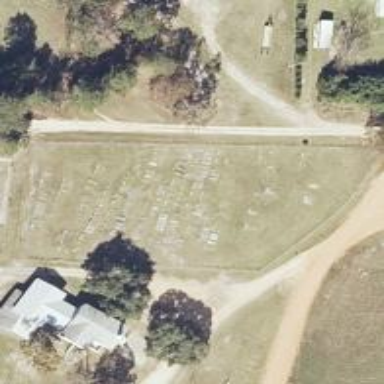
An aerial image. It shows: Graveyard used as cemetery.